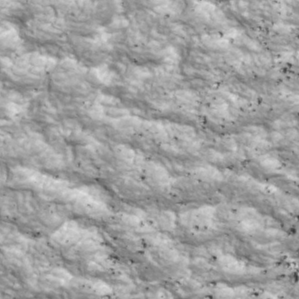
Label: non_frost